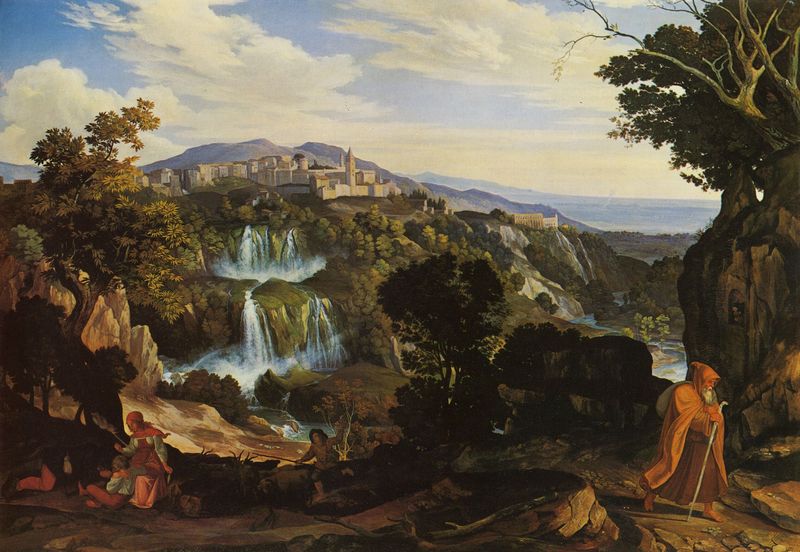
Titel: Die Wasserfälle von Tivoli
Künstler: Karl Philipp Fohr
Standort: Frankfurt (am Main)
Institution: Das Städel, Städelsches Kunstinstitut und Städtische Galerie
Schlagwörter: baum, berg, blau, blätter, dunkel, felsen, gemälde, himmel, laub, mann, meer, schatten, umhang, wasser, weiß, wolken, bäume, fluss, frauen, grün, kirchturm, landschaft, menschen, ocker, see, stadt, ufer, äste, braun, frau, hell, licht, männer, orange, türkis, ölbild, anlage, ausblick, gebäude, rot, schloss, tiere, weg, wiese, beige, leute, bart, richter, steine, weit, öl, bach, ferne, horizont, häuser, hügel, natur, weite, zweige, büsche, gewässer, kirche, sträucher, wiesen, mantel, familie, kind, klassizismus, mutter, pflanzen, höhle, tal, wald, wasserfall, kinder, sack, stock, turm, deutschland, schürze, farbig, gischt, sommer, liegen, italien, alter mann, stab, moderne, bäuerin, bündel, laufen, berge, fels, gebirge, gipfel, hang, dorf, mauer, tag, schlucht, herbst, idylle, rast, romantik, staffage, spielen, kopftuch, baumkrone, frühling, abendstimmung, flucht, ortschaft, barfuss, bergdorf, greis, burg, kloster, türme, wandern, festung, angel, beutel, reise, wanderer, blattwerk, schatte, felse, mönch, siedlung, verdorrt, stadtmauer, blattlos, arkadien, hirtenstab, rucksack, wanderstab, koch, stecken, ladschaft, wanderung, joseph anton koch, kaskaden, kaputze, kapuze, pastorale, eremit, ragen, ideallandschaft, einsiedler, wanderschaft, felslandschaft, spielende kinder, abhnag, rastende, überschaulandschaft, cranach, grünewald, kapuzenmantel, ludwig richter, wasserfälle, pilgerstab, frau mann, abgrud, asfc, jlndf, kappuze, rastä, svf, vdf, vor 1800, ydfv, 17. jahrhundert, wolken weiß, berrge, vanderer